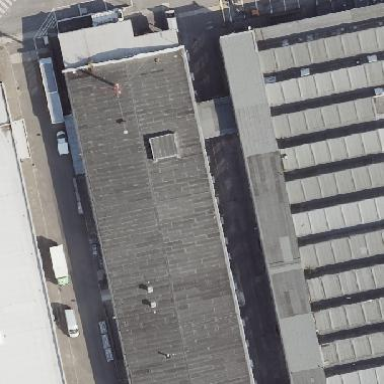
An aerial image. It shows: Commercial building.